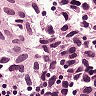
Metastatic tissue present: yes